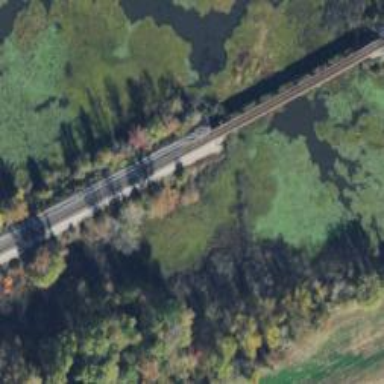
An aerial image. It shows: Bridge with two railway tracks.